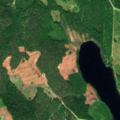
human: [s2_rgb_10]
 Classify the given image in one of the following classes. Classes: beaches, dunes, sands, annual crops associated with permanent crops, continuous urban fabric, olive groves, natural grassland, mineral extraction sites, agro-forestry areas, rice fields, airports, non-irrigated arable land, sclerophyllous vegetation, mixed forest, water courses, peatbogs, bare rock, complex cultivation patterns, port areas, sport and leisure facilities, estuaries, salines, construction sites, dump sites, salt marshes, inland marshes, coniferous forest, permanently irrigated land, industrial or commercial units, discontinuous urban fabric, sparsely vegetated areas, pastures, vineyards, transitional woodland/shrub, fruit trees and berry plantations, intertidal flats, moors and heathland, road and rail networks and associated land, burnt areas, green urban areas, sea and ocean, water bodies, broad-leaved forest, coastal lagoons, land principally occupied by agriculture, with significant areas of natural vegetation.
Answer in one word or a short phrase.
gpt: coniferous forest, mixed forest, water bodies